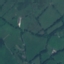
Land use / land cover: Pasture